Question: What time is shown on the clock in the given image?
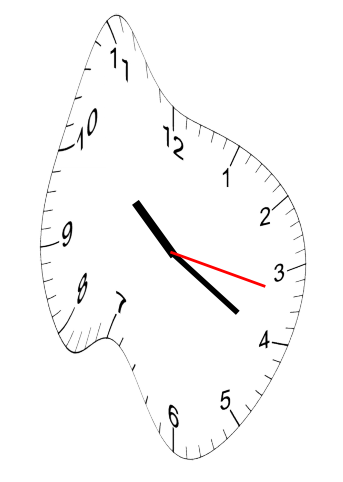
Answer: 10:20:17